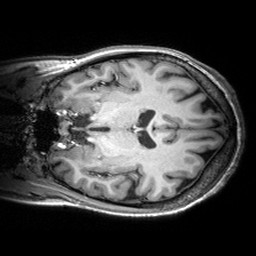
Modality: T1w
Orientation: coronal
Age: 28
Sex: female
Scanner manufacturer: siemens
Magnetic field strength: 3 T
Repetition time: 2.53 s
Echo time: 0.00299 s